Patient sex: F
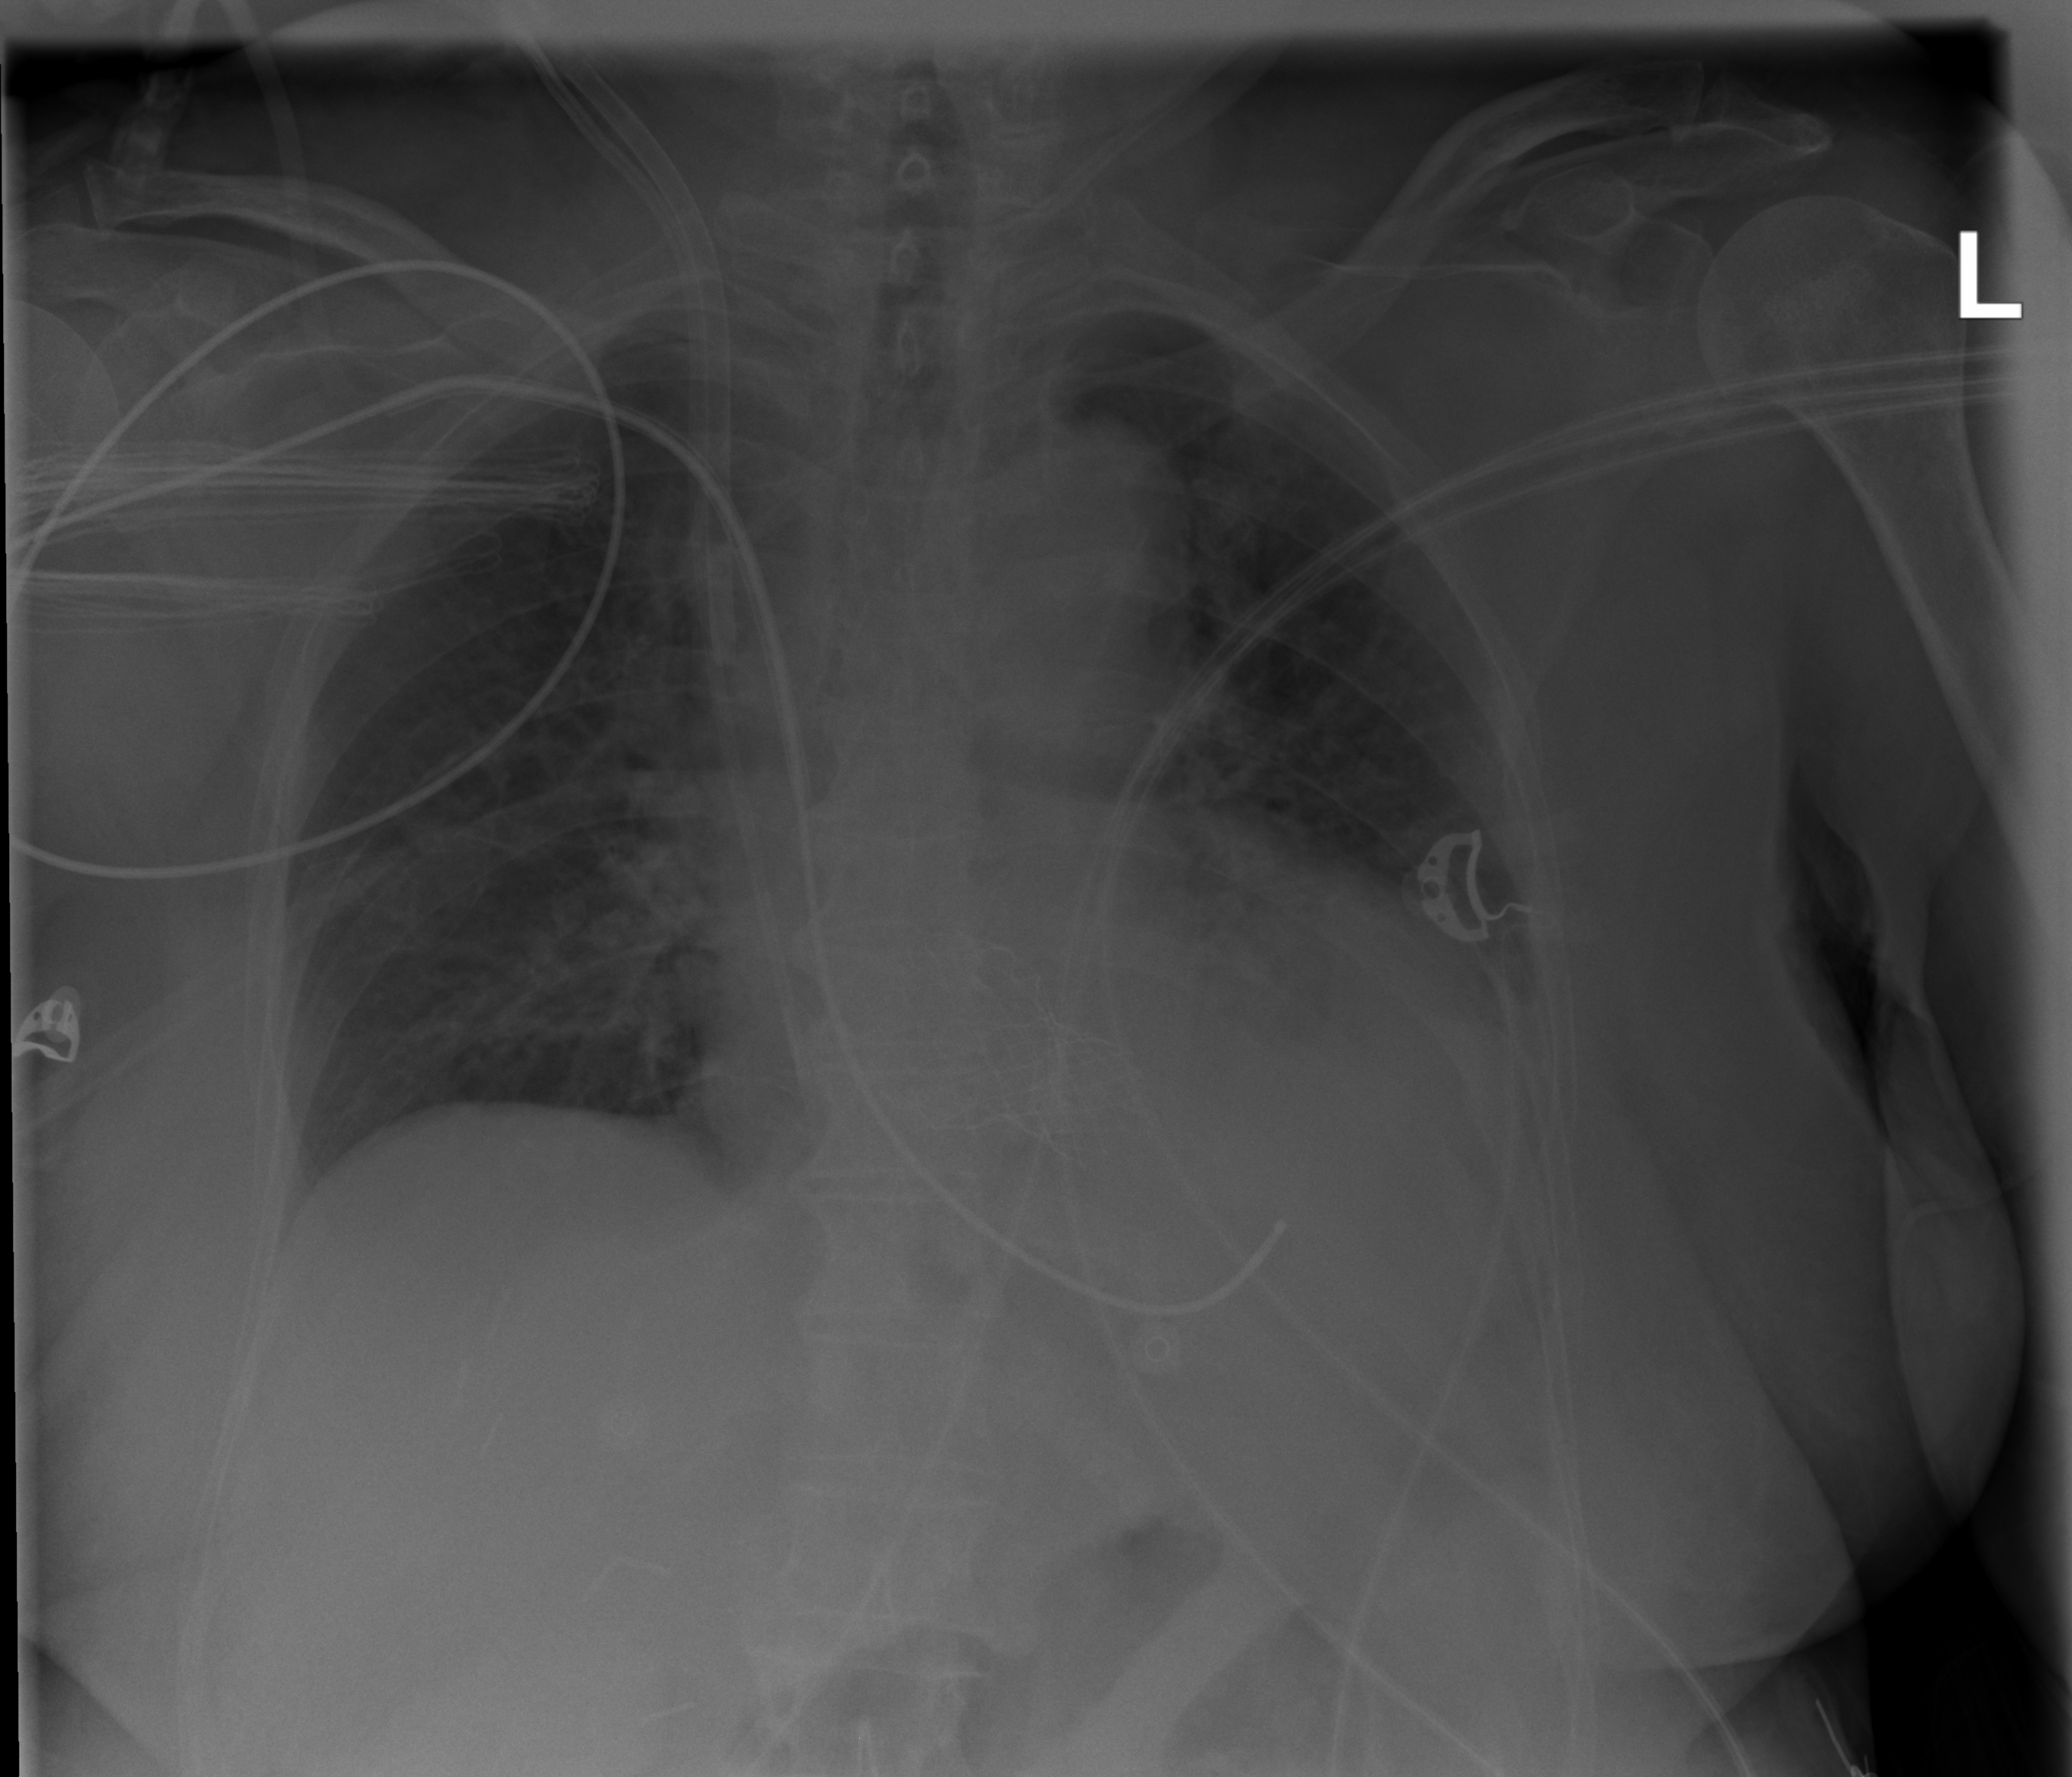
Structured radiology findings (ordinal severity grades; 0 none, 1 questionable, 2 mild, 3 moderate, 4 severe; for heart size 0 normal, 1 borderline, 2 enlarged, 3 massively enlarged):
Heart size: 1
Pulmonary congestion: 1
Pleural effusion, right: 0
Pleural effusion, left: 2
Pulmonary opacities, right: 0
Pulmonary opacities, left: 0
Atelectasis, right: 0
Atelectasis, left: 0